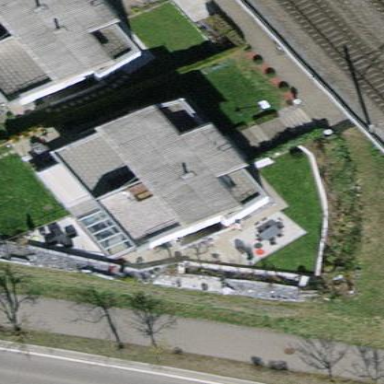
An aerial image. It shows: Skillion-roofed semidetached house.